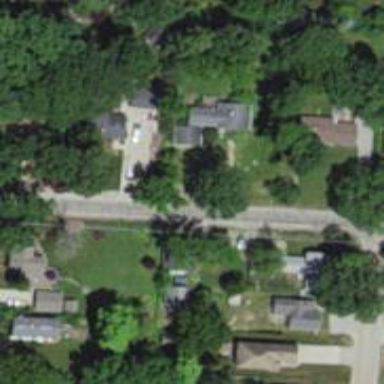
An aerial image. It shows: Alley classified as service road.